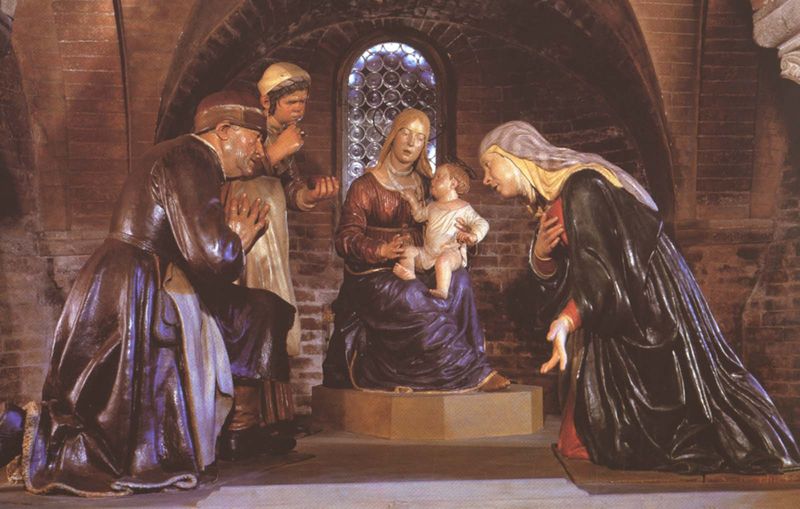
Titel: Anbetung des Kindes
Künstler: Guido Mazzoni
Standort: Modena, Dom S. Gimignano (EU - I - Emilia-Romagna)
Schlagwörter: mann, frauen, menschen, fenster, frau, holz, innenraum, kirche, familie, kind, mutter, keramik, kopfbedeckung, baby, figuren, plastik, schoß, foto, gewölbe, jungfrau, knien, beten, gebet, altar, heiligenschein, skulpturen, statuen, kreuzgewölbe, christus, jesus, betende, segen, segnung, chor, verehrung, maria, madonna, anbetung, bittende, mutter gottes, bitte, glasur, bitten, josef, kniefall, geburt, krippe, säugling, gottesmutter, butzen, messias, unsere liebe frau, heilige maria, butzenfenster, butzenglas, madonna mit dem kind, gottesgebärerin, maria von nazaret